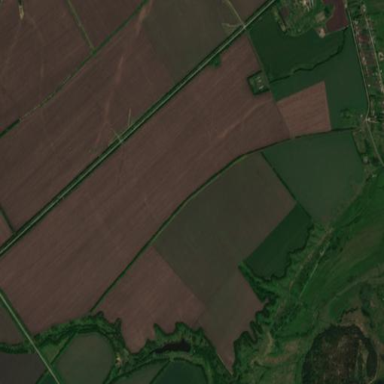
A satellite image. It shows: Picturesque farmland scene.